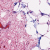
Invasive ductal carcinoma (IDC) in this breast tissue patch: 0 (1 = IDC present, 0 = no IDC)